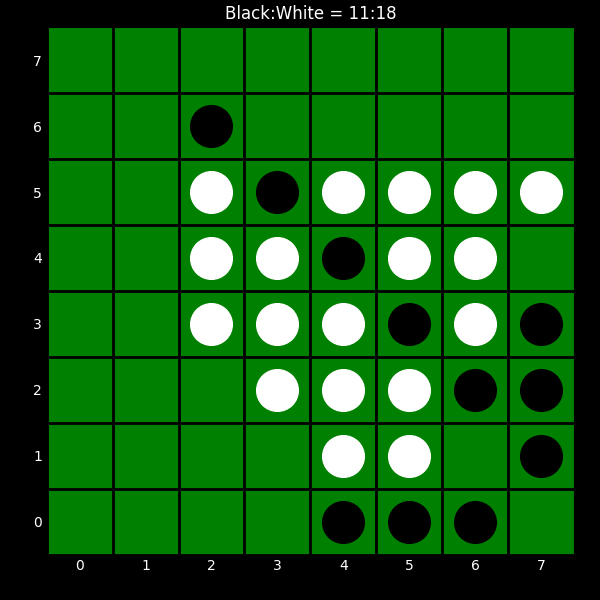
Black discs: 11
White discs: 18